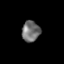
Tissue: lung
Cell type: Epithelial cells
Senescence score: 0.1915
Nuclear area (px): 367
Mean DAPI intensity: 113.207